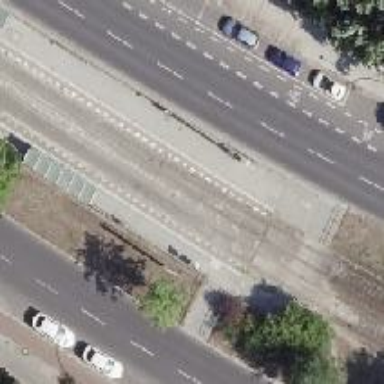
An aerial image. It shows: Tram stop.